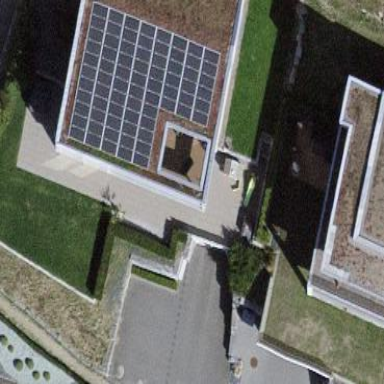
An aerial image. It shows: Solar power generator with photovoltaic panels.